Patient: sex F, age 56
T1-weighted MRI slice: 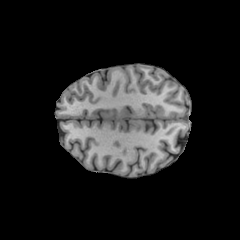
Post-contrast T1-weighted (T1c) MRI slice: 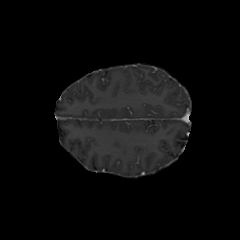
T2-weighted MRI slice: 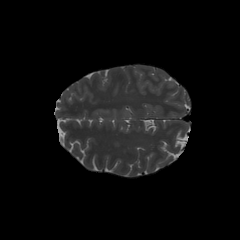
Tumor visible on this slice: no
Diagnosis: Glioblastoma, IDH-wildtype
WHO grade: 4